Field crop: tomato
Growth stage: 1
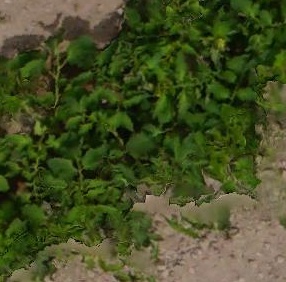
Species: tomato